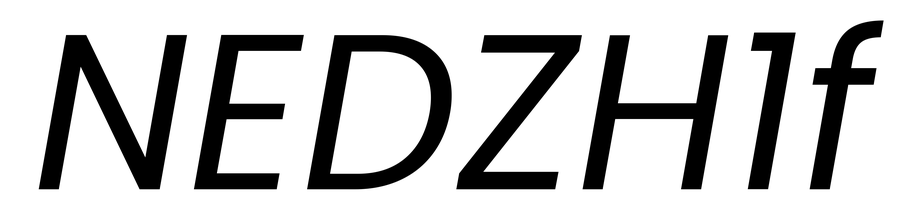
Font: Poppins-Italic